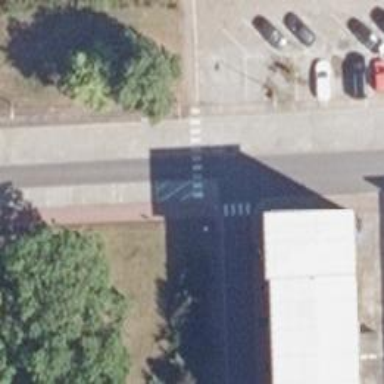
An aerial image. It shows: Zebra crossing on the road.